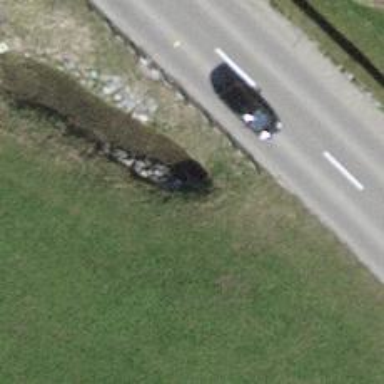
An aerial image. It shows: Culvert tunnel.